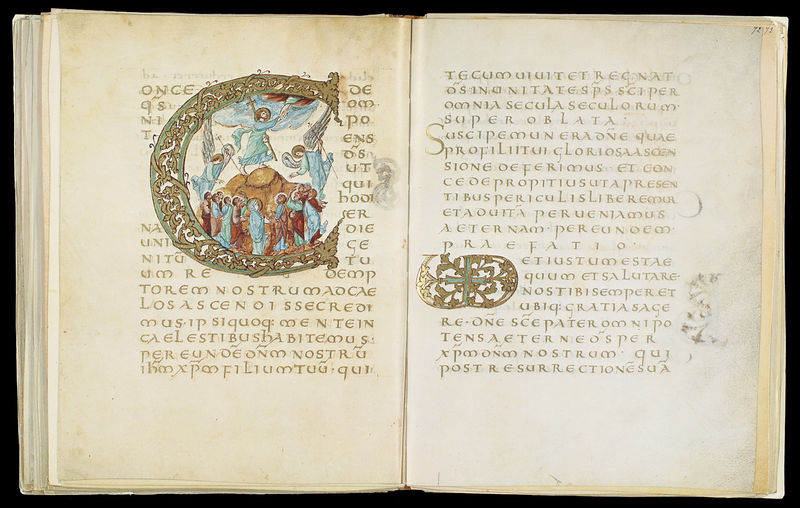
Titel: Drogo Sakramentar
Standort: Herstellungsort: Metz (EU - F)
Institution: Paris, Bibliothèque Nationale
Schlagwörter: berg, blau, wolken, menschen, bibel, gold, engel, ranken, schrift, ornamente, buch, kloster, kreuz, illustration, buchstabe, buchstaben, initiale, buchseite, schnörkel, nimbus, jesus, mittelalter, predigt, heilige, schreiber, himmelfahrt, latein, lateinisch, apostel, buchmalerei, skriptorium, c, zierbuchstabe, auferstehung, trauer,berg, heiligenschein